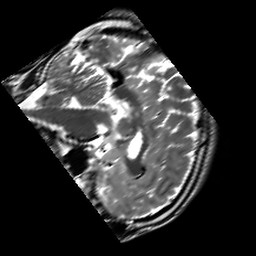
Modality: T2w
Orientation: sagittal
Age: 32
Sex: male
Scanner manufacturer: siemens
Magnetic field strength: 3 T
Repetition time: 7 s
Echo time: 0.09 s